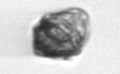
Label: Kryptoperidinium_triquetrum